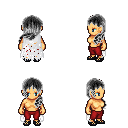
a pixel art fantasy rpg character, female body template, human, tanned skin, white tattered cape, red pants, gray left-swept hairstyle, ghillies, four views (front, back, left, right), 2x2 character sprite sheet, small pixel art, hard edges, no anti-aliasing